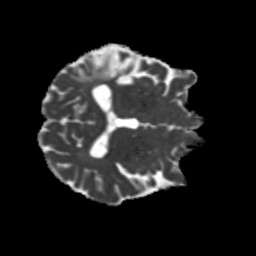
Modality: MD
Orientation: axial
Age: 63
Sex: male
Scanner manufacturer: siemens
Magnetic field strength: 3 T
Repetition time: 5.25 s
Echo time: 0.08 s